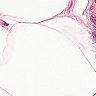
Metastatic tissue present: no